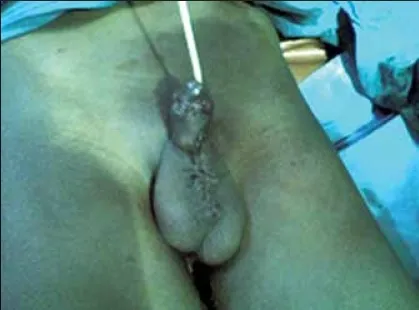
Post operative photograph with urethral catheter in-situ.
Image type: medical_photograph (other_medical_photograph)